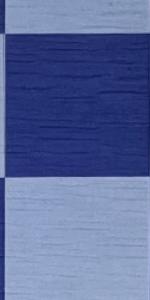
Label: Empty